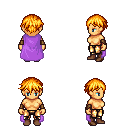
a pixel art fantasy rpg character, female body template, human, tanned skin, lavender cape, gold greaves, light blonde short bangs hairstyle, cloth bracers, brown shoes, four views (front, back, left, right), 2x2 character sprite sheet, small pixel art, hard edges, no anti-aliasing